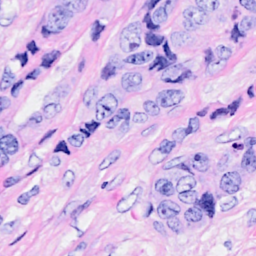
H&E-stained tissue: Breast